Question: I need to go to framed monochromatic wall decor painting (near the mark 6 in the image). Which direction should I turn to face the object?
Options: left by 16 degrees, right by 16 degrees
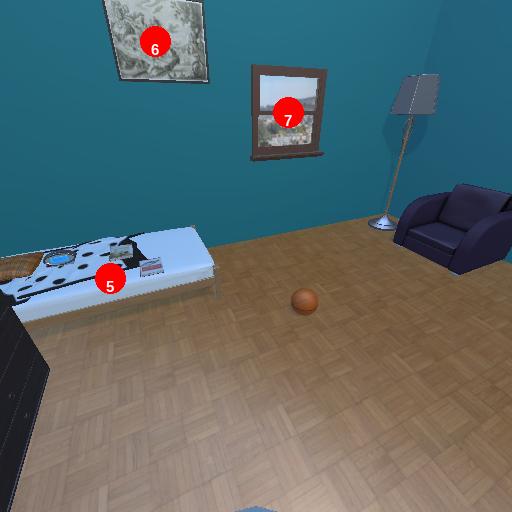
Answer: left by 16 degrees